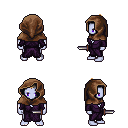
a pixel art fantasy rpg character, male body template, dark elf, purple skin, purple robe, gold greaves, light blonde short mohawk hairstyle, cloth hood, dagger, four views (front, back, left, right), 2x2 character sprite sheet, small pixel art, hard edges, no anti-aliasing